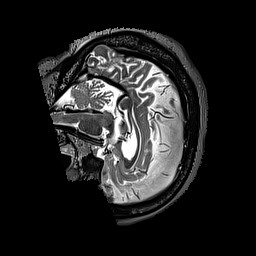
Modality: T2w
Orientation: sagittal
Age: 56
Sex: female
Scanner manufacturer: siemens
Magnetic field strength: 3 T
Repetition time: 3.2 s
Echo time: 0.567 s